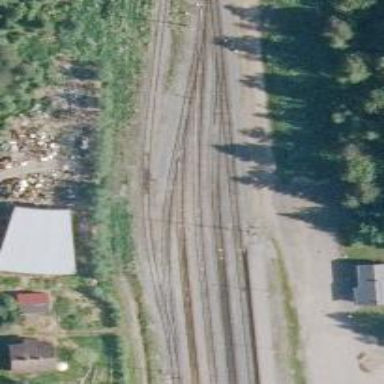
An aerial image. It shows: Railway siding with rails.